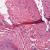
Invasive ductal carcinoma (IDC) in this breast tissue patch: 0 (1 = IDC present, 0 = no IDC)